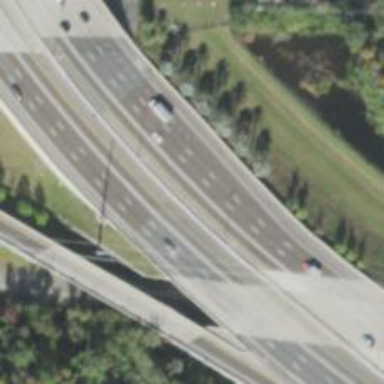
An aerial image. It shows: Asphalt motorway.